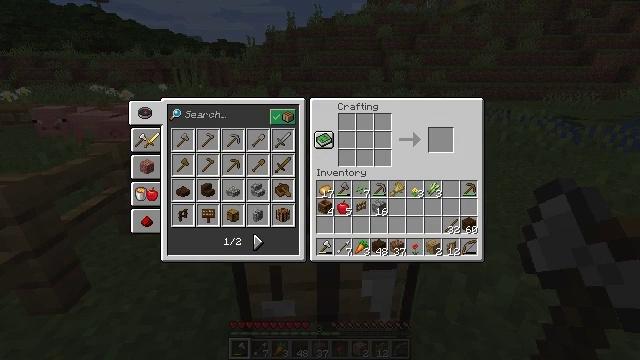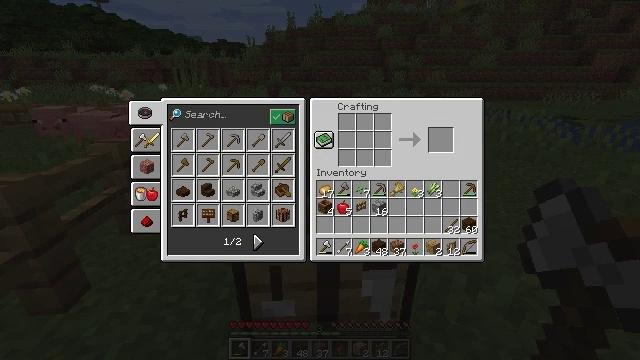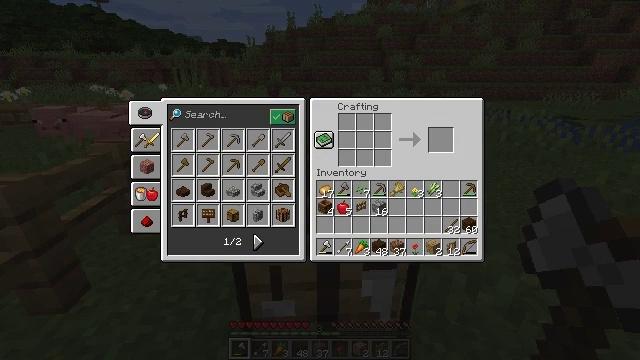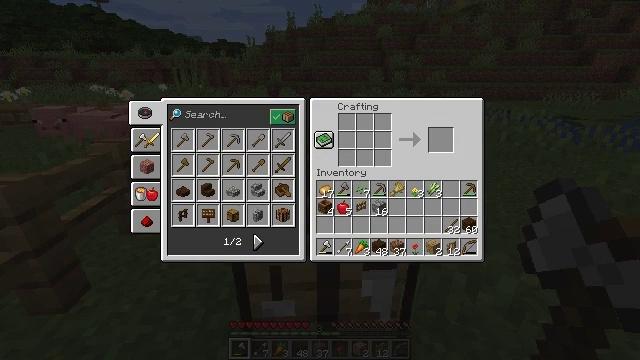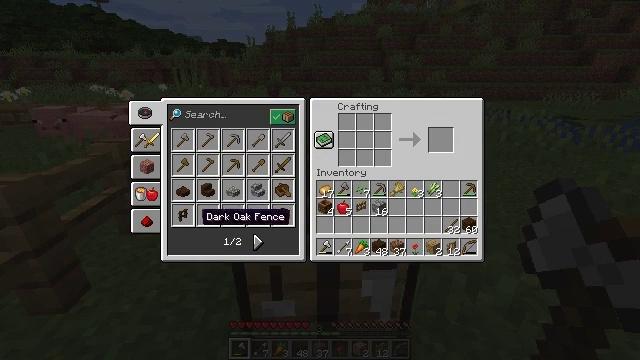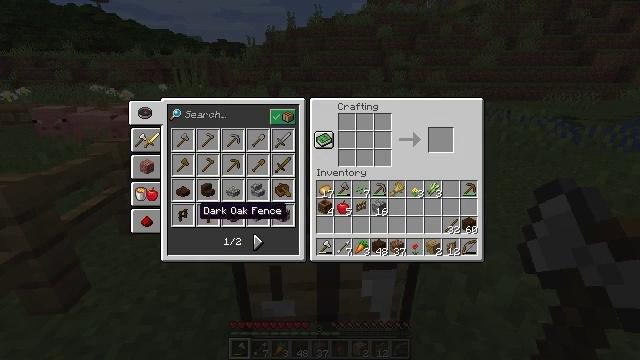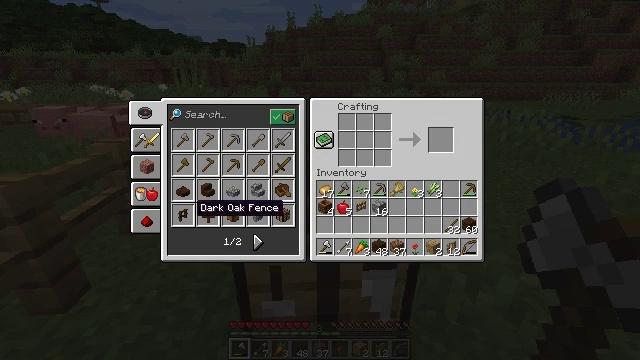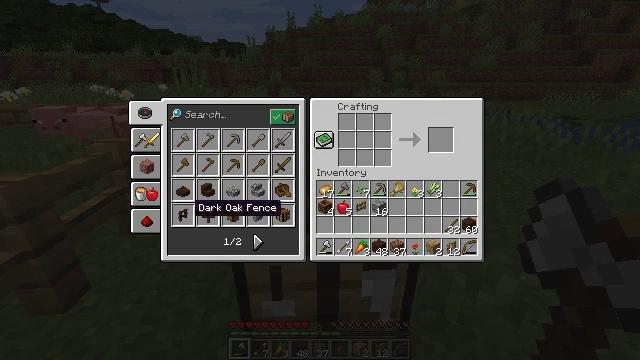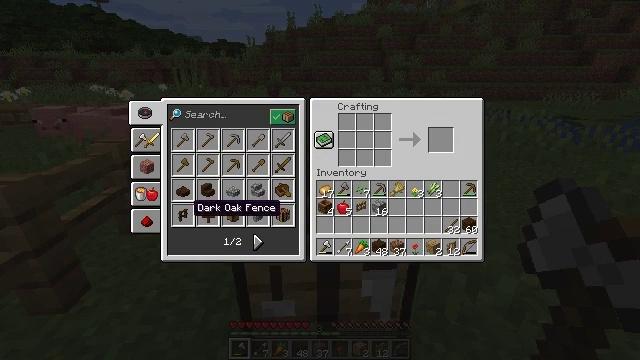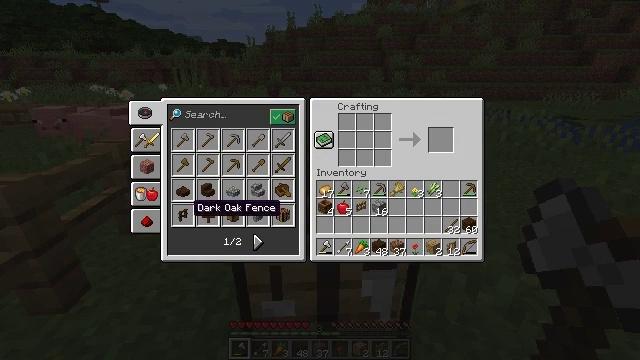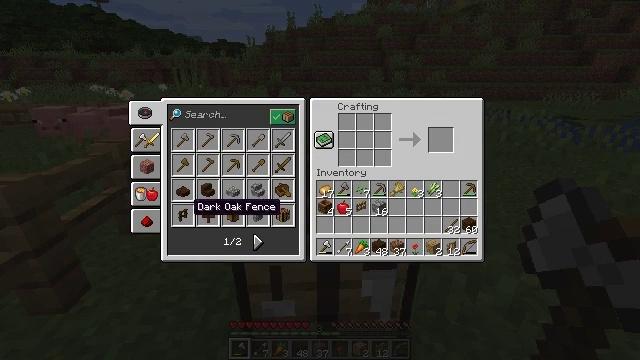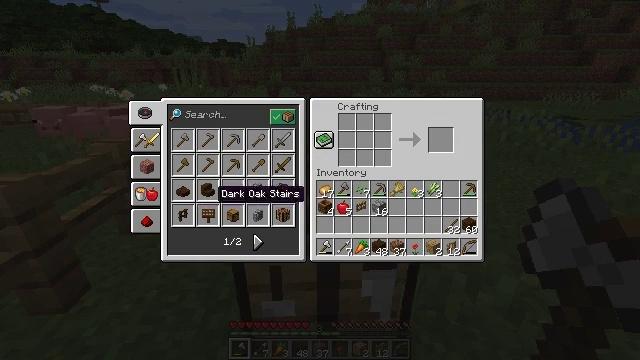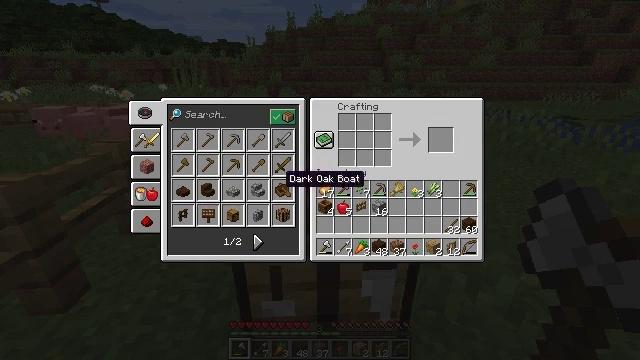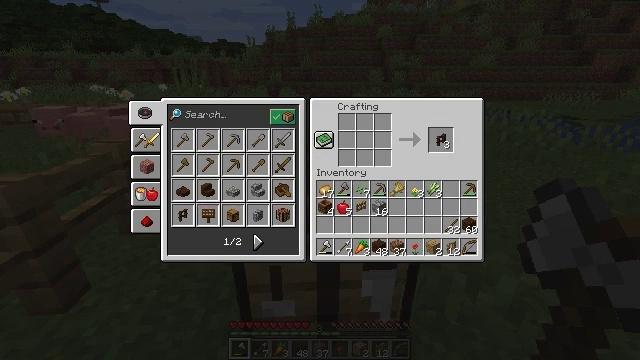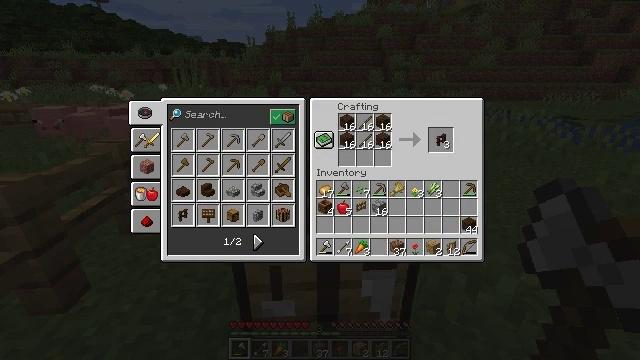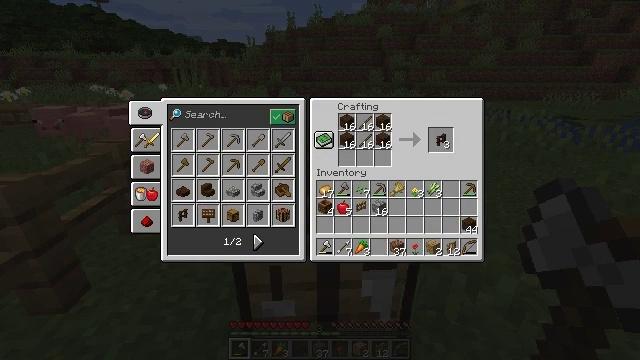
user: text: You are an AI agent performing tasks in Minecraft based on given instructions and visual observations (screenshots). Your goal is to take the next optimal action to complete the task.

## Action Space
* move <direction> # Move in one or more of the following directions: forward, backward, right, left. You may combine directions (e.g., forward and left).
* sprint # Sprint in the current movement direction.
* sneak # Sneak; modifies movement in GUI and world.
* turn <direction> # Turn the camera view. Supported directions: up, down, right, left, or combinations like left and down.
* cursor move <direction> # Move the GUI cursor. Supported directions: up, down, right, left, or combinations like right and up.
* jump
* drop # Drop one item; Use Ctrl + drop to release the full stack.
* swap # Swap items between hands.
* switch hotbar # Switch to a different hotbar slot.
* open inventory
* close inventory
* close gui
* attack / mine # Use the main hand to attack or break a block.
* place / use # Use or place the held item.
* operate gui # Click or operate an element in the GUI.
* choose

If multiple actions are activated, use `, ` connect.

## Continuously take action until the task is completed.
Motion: motion action
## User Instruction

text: Build a dark oak fence in the crafting grid.
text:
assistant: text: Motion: sneak, cursor move left
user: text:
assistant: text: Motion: sneak, cursor move left
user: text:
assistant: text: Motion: sneak, cursor move left
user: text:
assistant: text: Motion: sneak
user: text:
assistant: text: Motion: sneak
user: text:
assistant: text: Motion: sneak
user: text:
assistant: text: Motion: sneak
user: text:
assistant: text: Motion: sneak, operate gui
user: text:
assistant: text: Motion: sneak, operate gui
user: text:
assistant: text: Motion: sneak, operate gui
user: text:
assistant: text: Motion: sneak, cursor move right and up
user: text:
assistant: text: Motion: sneak, cursor move right and up
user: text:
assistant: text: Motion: sneak, cursor move right and up
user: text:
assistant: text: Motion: sneak, cursor move right and up
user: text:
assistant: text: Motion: sneak, cursor move right
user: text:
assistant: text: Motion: sneak
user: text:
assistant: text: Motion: sneak
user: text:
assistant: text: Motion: sneak
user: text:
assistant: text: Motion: sneak, cursor move up
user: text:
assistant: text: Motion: sneak
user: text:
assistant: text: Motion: sneak
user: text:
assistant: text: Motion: sneak
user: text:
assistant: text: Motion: sneak
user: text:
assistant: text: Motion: sneak, operate gui
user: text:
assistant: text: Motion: sneak, operate gui
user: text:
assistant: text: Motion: sneak, operate gui
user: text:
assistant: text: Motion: sneak
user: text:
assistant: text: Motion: sneak
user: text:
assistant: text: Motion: sneak